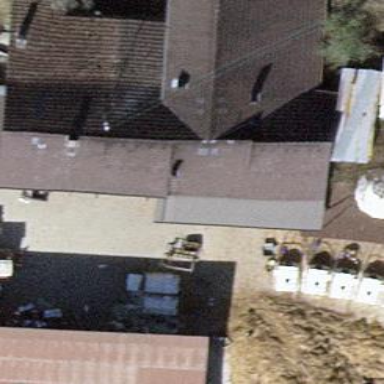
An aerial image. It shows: Gabled roof farm building.